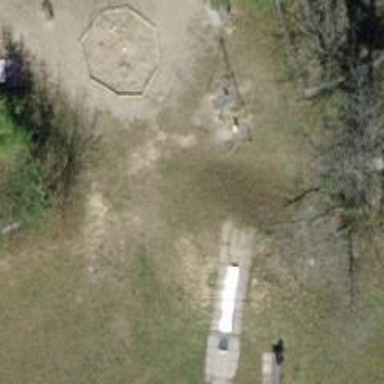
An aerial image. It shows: Playground area for leisure activities on the land.